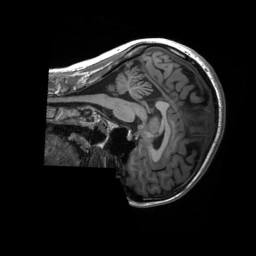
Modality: T1w
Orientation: sagittal
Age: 22
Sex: female
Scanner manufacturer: siemens
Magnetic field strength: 3 T
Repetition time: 2.3 s
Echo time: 0.00232 s